【题型】填空题　【知识点】解析几何　【难度】easy
将一张坐标纸折叠一次, 使点 $(2,0)$ 与点 $(1,1)$ 重合, 此时点 $(m,n)$ 与原点 $(0,0)$ 重合, 则 $m \cdot n$ 的值是\_\_\_\_\_\_.
【解答】

\textbf{【答案】} $-1$

\textbf{【详解】} 如图: 可知折痕为点 $(2,0)$ 与点 $(1,1)$ 的中垂线,

中点坐标为 $\left(\frac{3}{2}, \frac{1}{2}\right)$,

设折痕直线的斜率为 $k$, 则 $k \times \frac{1-0}{1-2} = -1$, 得 $k=1$,

故折痕直线方程为 $y - \frac{1}{2} = x - \frac{3}{2}$, 即 $x - y - 1 = 0$,

由题意点 $(m,n)$ 与原点 $(0,0)$ 关于折痕对称,

故 $\begin{cases} \frac{m}{2} - \frac{n}{2} - 1 = 0 \\ \frac{m}{n} \times 1 = -1 \end{cases}$ 得 $\begin{cases} m = 1 \\ n = -1 \end{cases}$, 故 $m \cdot n = 1 \cdot (-1) = -1$.

故答案为: $-1$
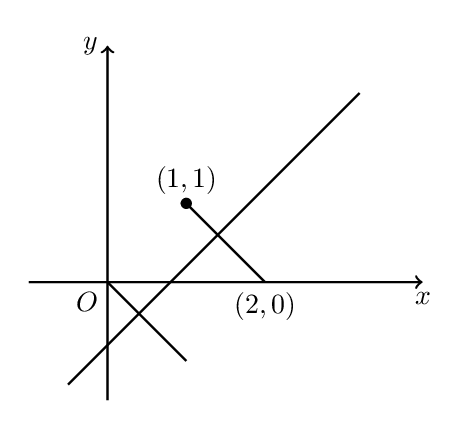